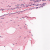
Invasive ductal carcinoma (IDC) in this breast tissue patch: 0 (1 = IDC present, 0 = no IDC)